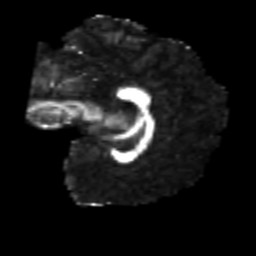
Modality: FA
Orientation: sagittal
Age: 25
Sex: female
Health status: healthy
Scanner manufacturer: ge
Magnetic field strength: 3 T
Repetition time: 11 s
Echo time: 0.072 s